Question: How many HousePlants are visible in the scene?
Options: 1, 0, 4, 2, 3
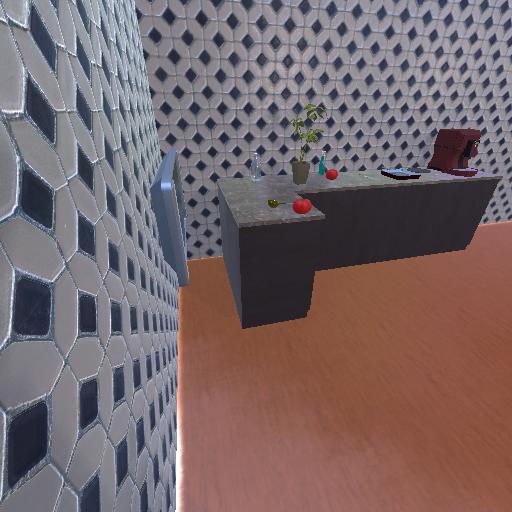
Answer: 1